Field crop: tomato
Growth stage: 1
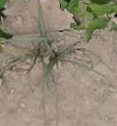
Species: cyperus